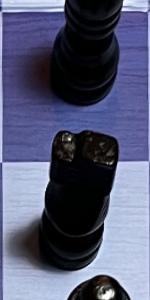
Label: Knight_Black